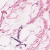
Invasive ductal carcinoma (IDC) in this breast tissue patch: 0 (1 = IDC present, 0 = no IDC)